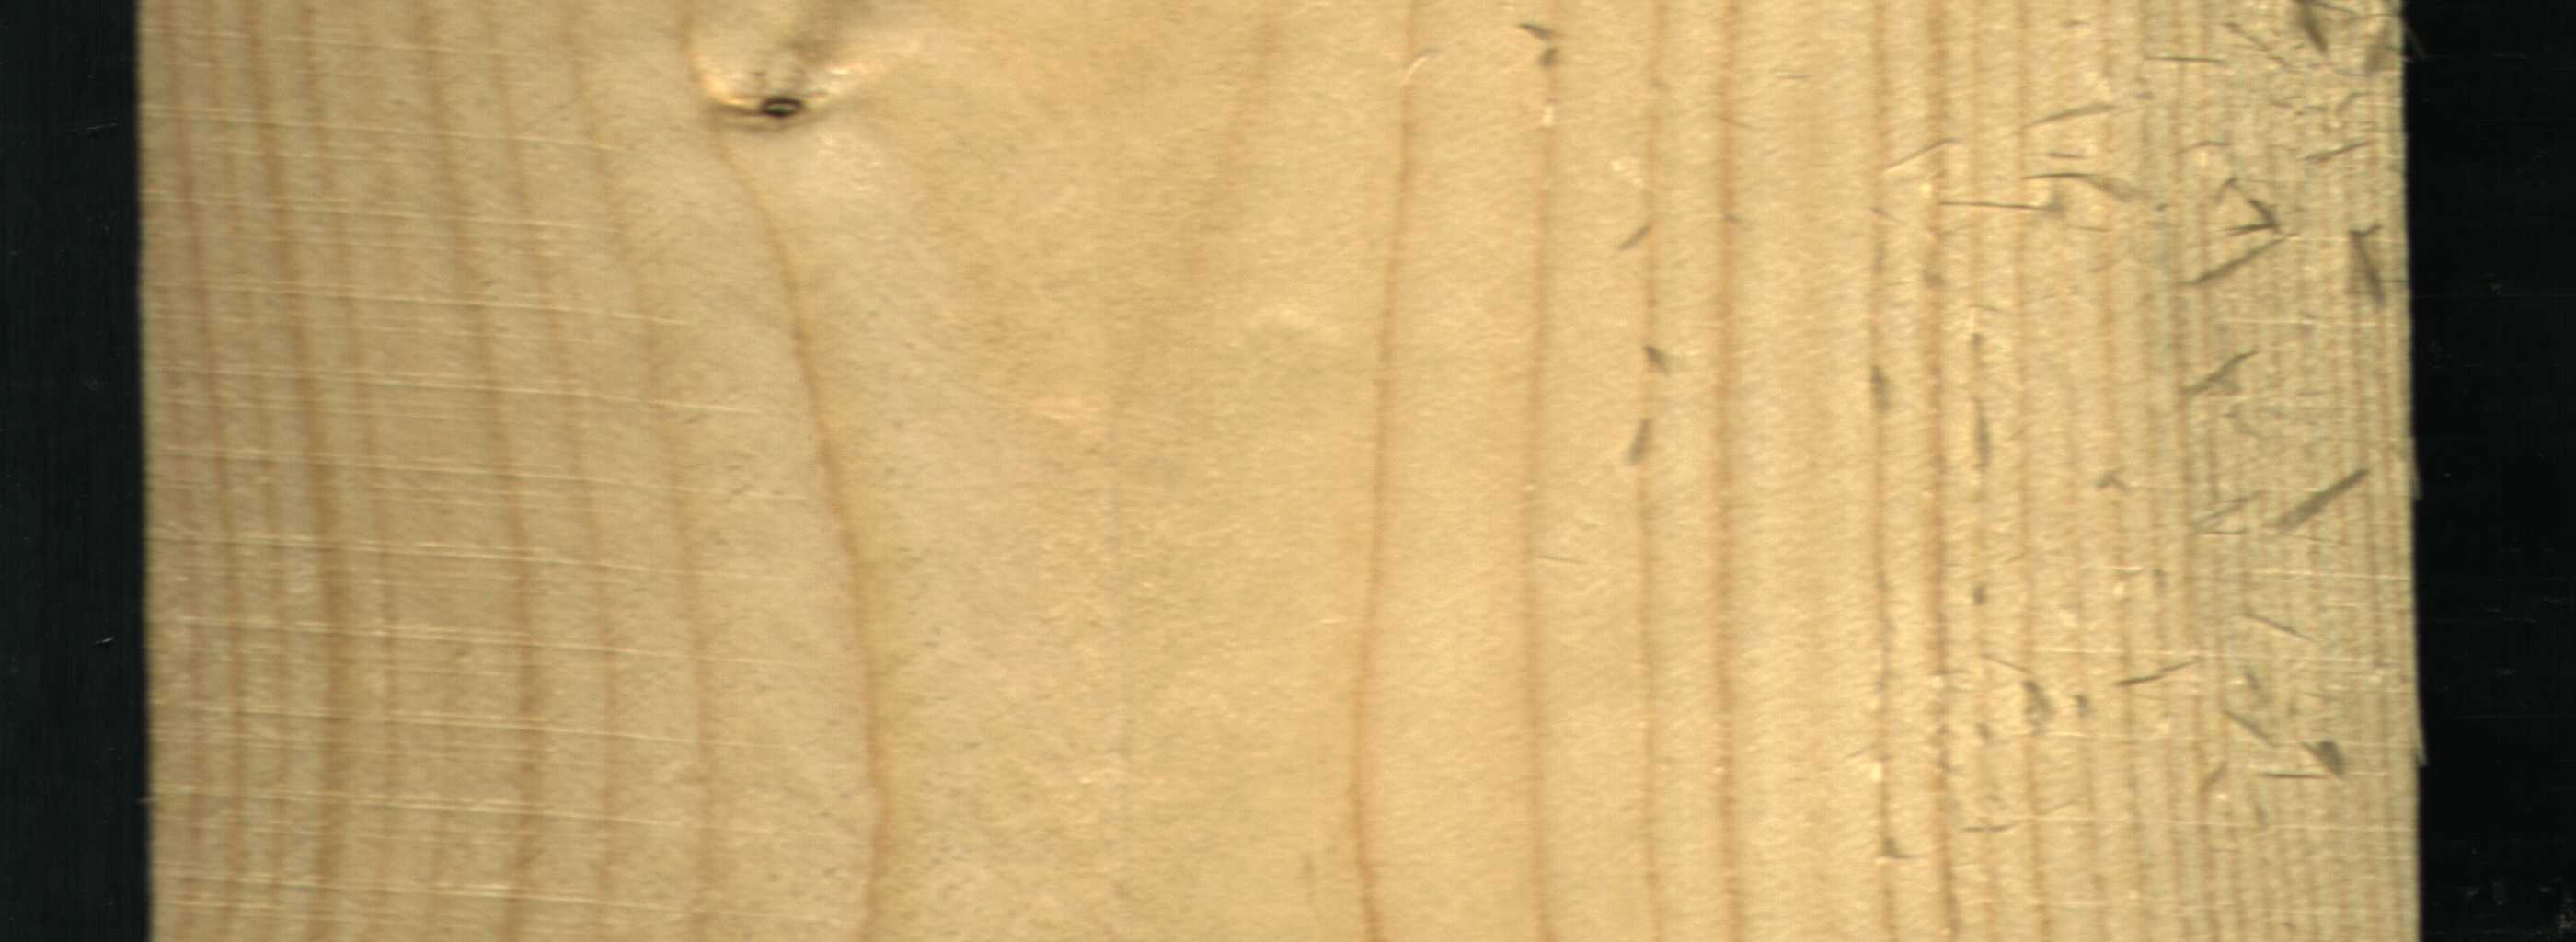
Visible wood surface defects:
Dead_Knot